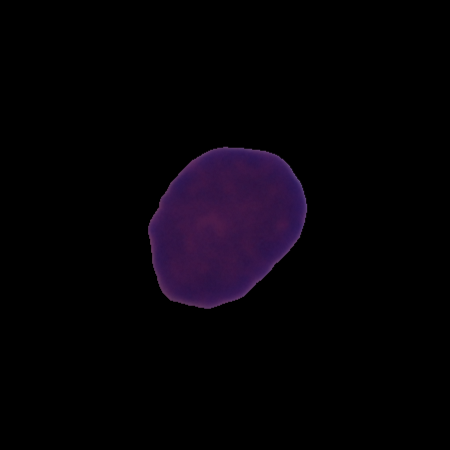
Label: cancer